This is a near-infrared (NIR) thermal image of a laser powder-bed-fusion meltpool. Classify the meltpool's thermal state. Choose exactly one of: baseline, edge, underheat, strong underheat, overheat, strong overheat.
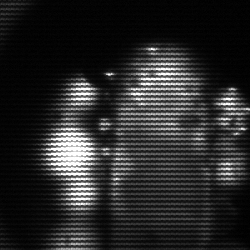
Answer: strong underheat